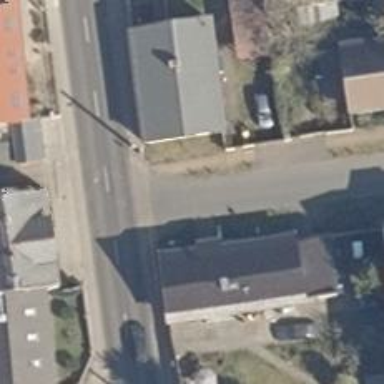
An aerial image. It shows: Residential road with asphalt surface. There is sidewalk on the left side.